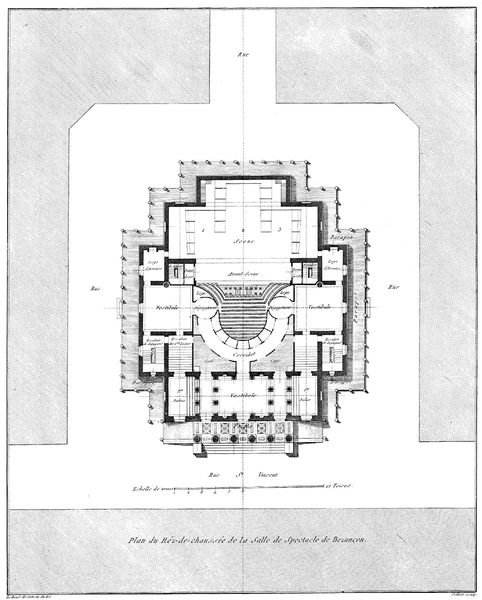
Titel: “L´Architecture considérée sous le rapport de l´art, des moers et de la législation”
Künstler: Claude Nicolas Ledoux
Schlagwörter: säule, gebäude, architektur, bühne, theater, treppe, symmetrie, räume, plan, viereck, grundriss, trppe, einzelbau